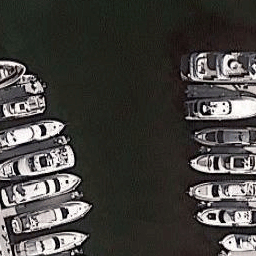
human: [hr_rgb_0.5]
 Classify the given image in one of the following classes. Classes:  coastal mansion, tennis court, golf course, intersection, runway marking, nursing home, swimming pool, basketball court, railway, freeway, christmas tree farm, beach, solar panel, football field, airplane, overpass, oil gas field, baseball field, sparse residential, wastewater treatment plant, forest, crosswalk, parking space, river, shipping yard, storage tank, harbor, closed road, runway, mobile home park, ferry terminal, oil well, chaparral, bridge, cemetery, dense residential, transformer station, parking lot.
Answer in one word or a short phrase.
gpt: harbor